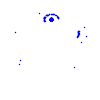
Particle: pion